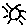
Label: sun